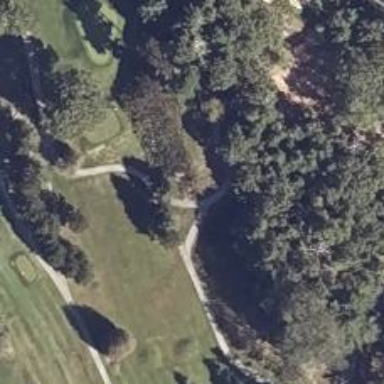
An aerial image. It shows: Path for both road and golf.